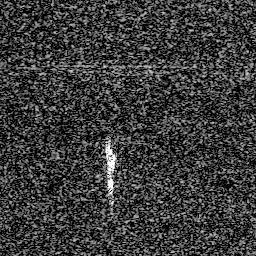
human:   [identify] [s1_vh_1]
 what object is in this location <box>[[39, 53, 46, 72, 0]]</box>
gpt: <ref>1 medium ship at the center</ref>